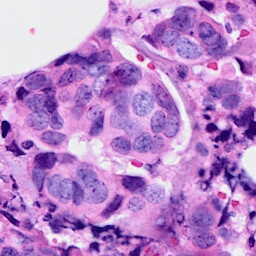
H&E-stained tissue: Breast